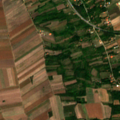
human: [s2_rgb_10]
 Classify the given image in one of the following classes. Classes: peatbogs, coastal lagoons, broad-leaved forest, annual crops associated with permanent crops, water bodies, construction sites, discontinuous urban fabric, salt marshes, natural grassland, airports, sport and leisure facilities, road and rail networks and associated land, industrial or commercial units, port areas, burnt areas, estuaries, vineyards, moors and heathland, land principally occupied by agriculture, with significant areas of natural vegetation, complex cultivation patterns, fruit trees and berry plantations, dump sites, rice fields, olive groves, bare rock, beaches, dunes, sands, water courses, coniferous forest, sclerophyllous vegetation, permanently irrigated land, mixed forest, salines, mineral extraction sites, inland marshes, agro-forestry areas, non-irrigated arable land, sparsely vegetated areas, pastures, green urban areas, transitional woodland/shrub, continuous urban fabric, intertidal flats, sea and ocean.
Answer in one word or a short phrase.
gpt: non-irrigated arable land, land principally occupied by agriculture, with significant areas of natural vegetation